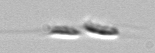
Label: Dinobryon